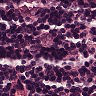
Metastatic tissue present: no